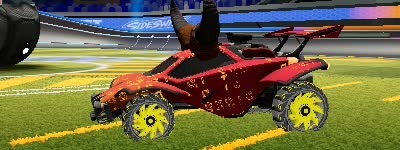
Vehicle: octane